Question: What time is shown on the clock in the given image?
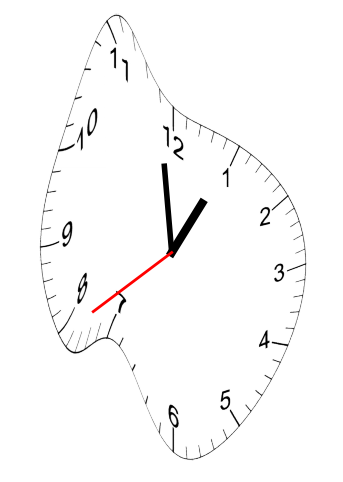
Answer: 12:58:39